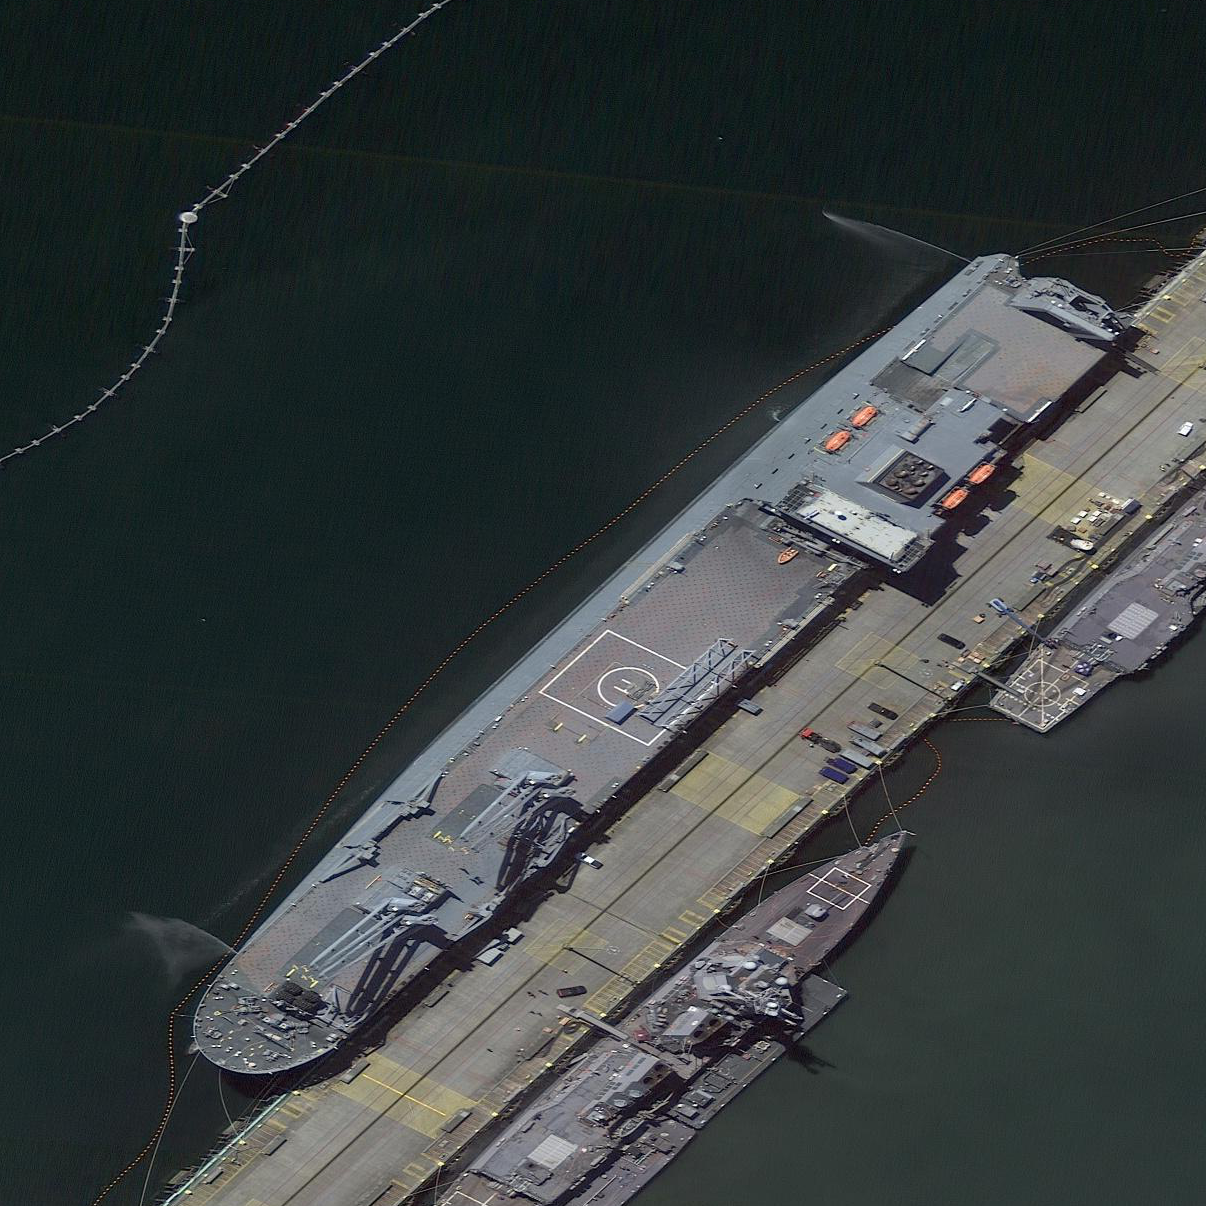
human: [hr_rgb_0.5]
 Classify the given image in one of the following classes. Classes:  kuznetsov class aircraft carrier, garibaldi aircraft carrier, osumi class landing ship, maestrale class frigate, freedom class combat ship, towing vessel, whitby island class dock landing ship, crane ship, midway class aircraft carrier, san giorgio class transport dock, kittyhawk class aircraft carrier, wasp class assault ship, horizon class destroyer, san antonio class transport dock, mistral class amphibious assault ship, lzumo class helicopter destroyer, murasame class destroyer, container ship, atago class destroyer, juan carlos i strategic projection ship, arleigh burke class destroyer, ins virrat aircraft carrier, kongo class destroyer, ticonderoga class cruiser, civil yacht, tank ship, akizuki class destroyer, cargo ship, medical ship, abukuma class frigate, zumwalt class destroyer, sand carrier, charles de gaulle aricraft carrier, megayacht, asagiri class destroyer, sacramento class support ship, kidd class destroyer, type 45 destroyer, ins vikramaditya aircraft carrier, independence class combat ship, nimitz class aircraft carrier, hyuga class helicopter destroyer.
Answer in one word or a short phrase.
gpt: Crane ship